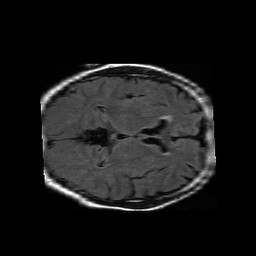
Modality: FLAIR
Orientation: axial
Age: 66
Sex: male
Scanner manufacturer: philips
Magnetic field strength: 1.5 T
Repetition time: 6 s
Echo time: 0.12 s